Question: I was on 'Apache 2.2' and somewhere on my application I was generating Excel document with 'PHPExcel'. .
I switched to 'Nginx /php5-fpm' and since then . I tried removing all the optimization under nginx vhost/conf.
Apache Response Headers (Readable excel file):
'''
Cache-Control:no-cache
Connection:close
Content-Disposition:attachment; filename="Export-3339-Lettre d'actualite clients.xls"
Content-Type:application/vnd.ms-excel
Date:Mon, 22 Sep 2014 12:24:35 GMT
Server:Apache/2.2.26 (Unix) DAV/2 PHP/5.5.16 mod_ssl/2.2.26 OpenSSL/0.9.8y
X-Powered-By:PHP/5.5.16
'''
Nginx Response Headers (messy file):
'''
Cache-Control:no-cache
Connection:keep-alive
Content-Disposition:attachment; filename="Export-3339-Lettre d'actualite clients.xls"
Content-Type:application/vnd.ms-excel
Date:Mon, 22 Sep 2014 12:22:02 GMT
Server:nginx
Transfer-Encoding:chunked
X-Powered-By:PHP/5.5.9-1ubuntu4.4
'''
The file looks like :

*EDIT** After turning off 'chunked_transfer_encoding' here's the response headers, but still no valid generated document.
'''
Cache-Control:no-cache
Connection:close
Content-Disposition:attachment; filename="Export-3339-Lettre d'actualit%C3%A9 clients.xls"
Content-Type:application/vnd.ms-excel
Date:Wed, 24 Sep 2014 09:53:34 GMT
Server:nginx
X-Powered-By:PHP/5.5.9-1ubuntu4.4
'''
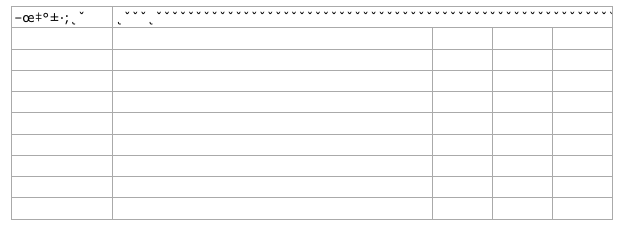
Answer: Solution found, it the way the response was generated and returned.
'file_get_content()' instead of 'readfile()' fixed it.